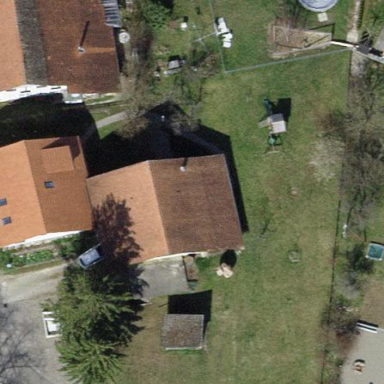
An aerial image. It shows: Gabled roof on farm auxiliary building.